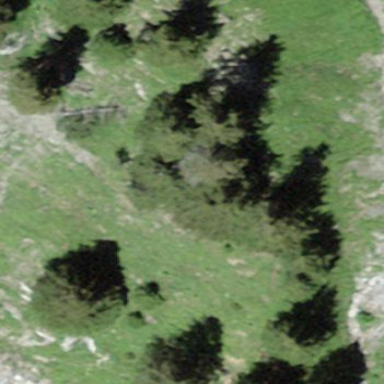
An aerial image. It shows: Forest area.